Question: i'm really stuck with this problem, i've inserted manually new product in my magento, it's done saved to database, i've configure all the product:
'''
make it enabled, in stock, quantity more than 0, etc..
flush the magento cache..
make the folder permission 777..
'''
then i reload my magento, the product still dissapear, eventhought the total are 31 but only 30 product that showing. i've trying to change the user and group just like the old server, but still the same. And then because my new product not display, my footer also (at current page) not also displaying. i check /media/catalog/product/cache/ folder is not modified after i inserted new product.
i've almost searched all the possibility solution but fail. it's been almost a week for only 1 problem.
here the link: <URL>

i really need help guys..
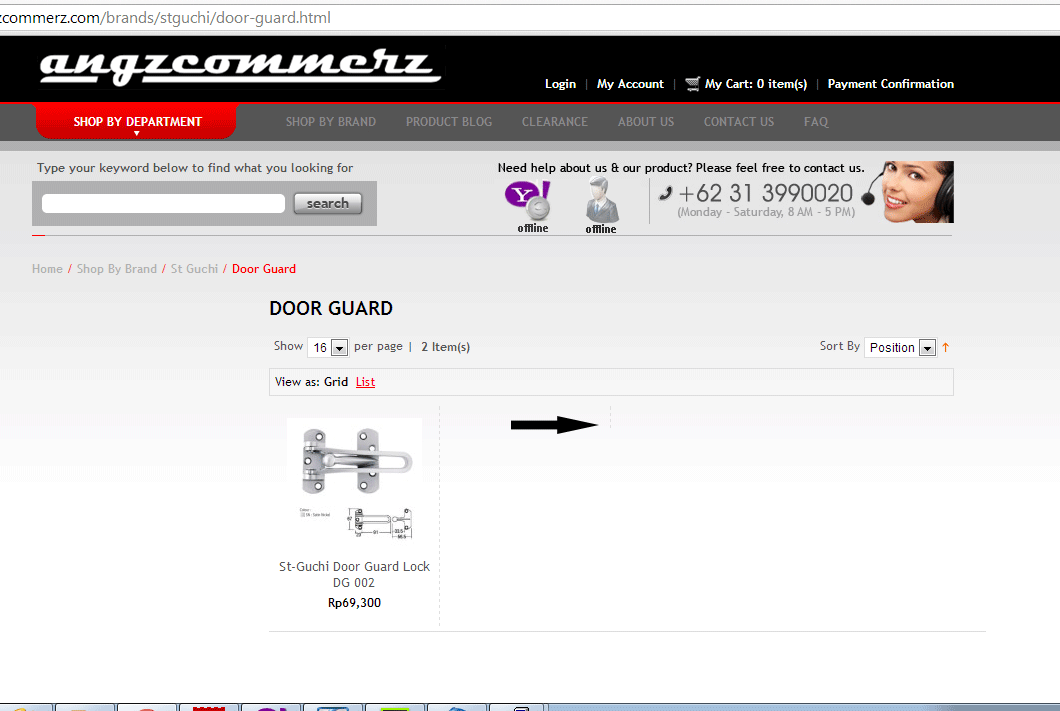
Answer: problem is fixed, after headache for days. it's not the magento, my new server extension for magento is not complete installed. i missed and extension..
thank's for all the respond..